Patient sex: M
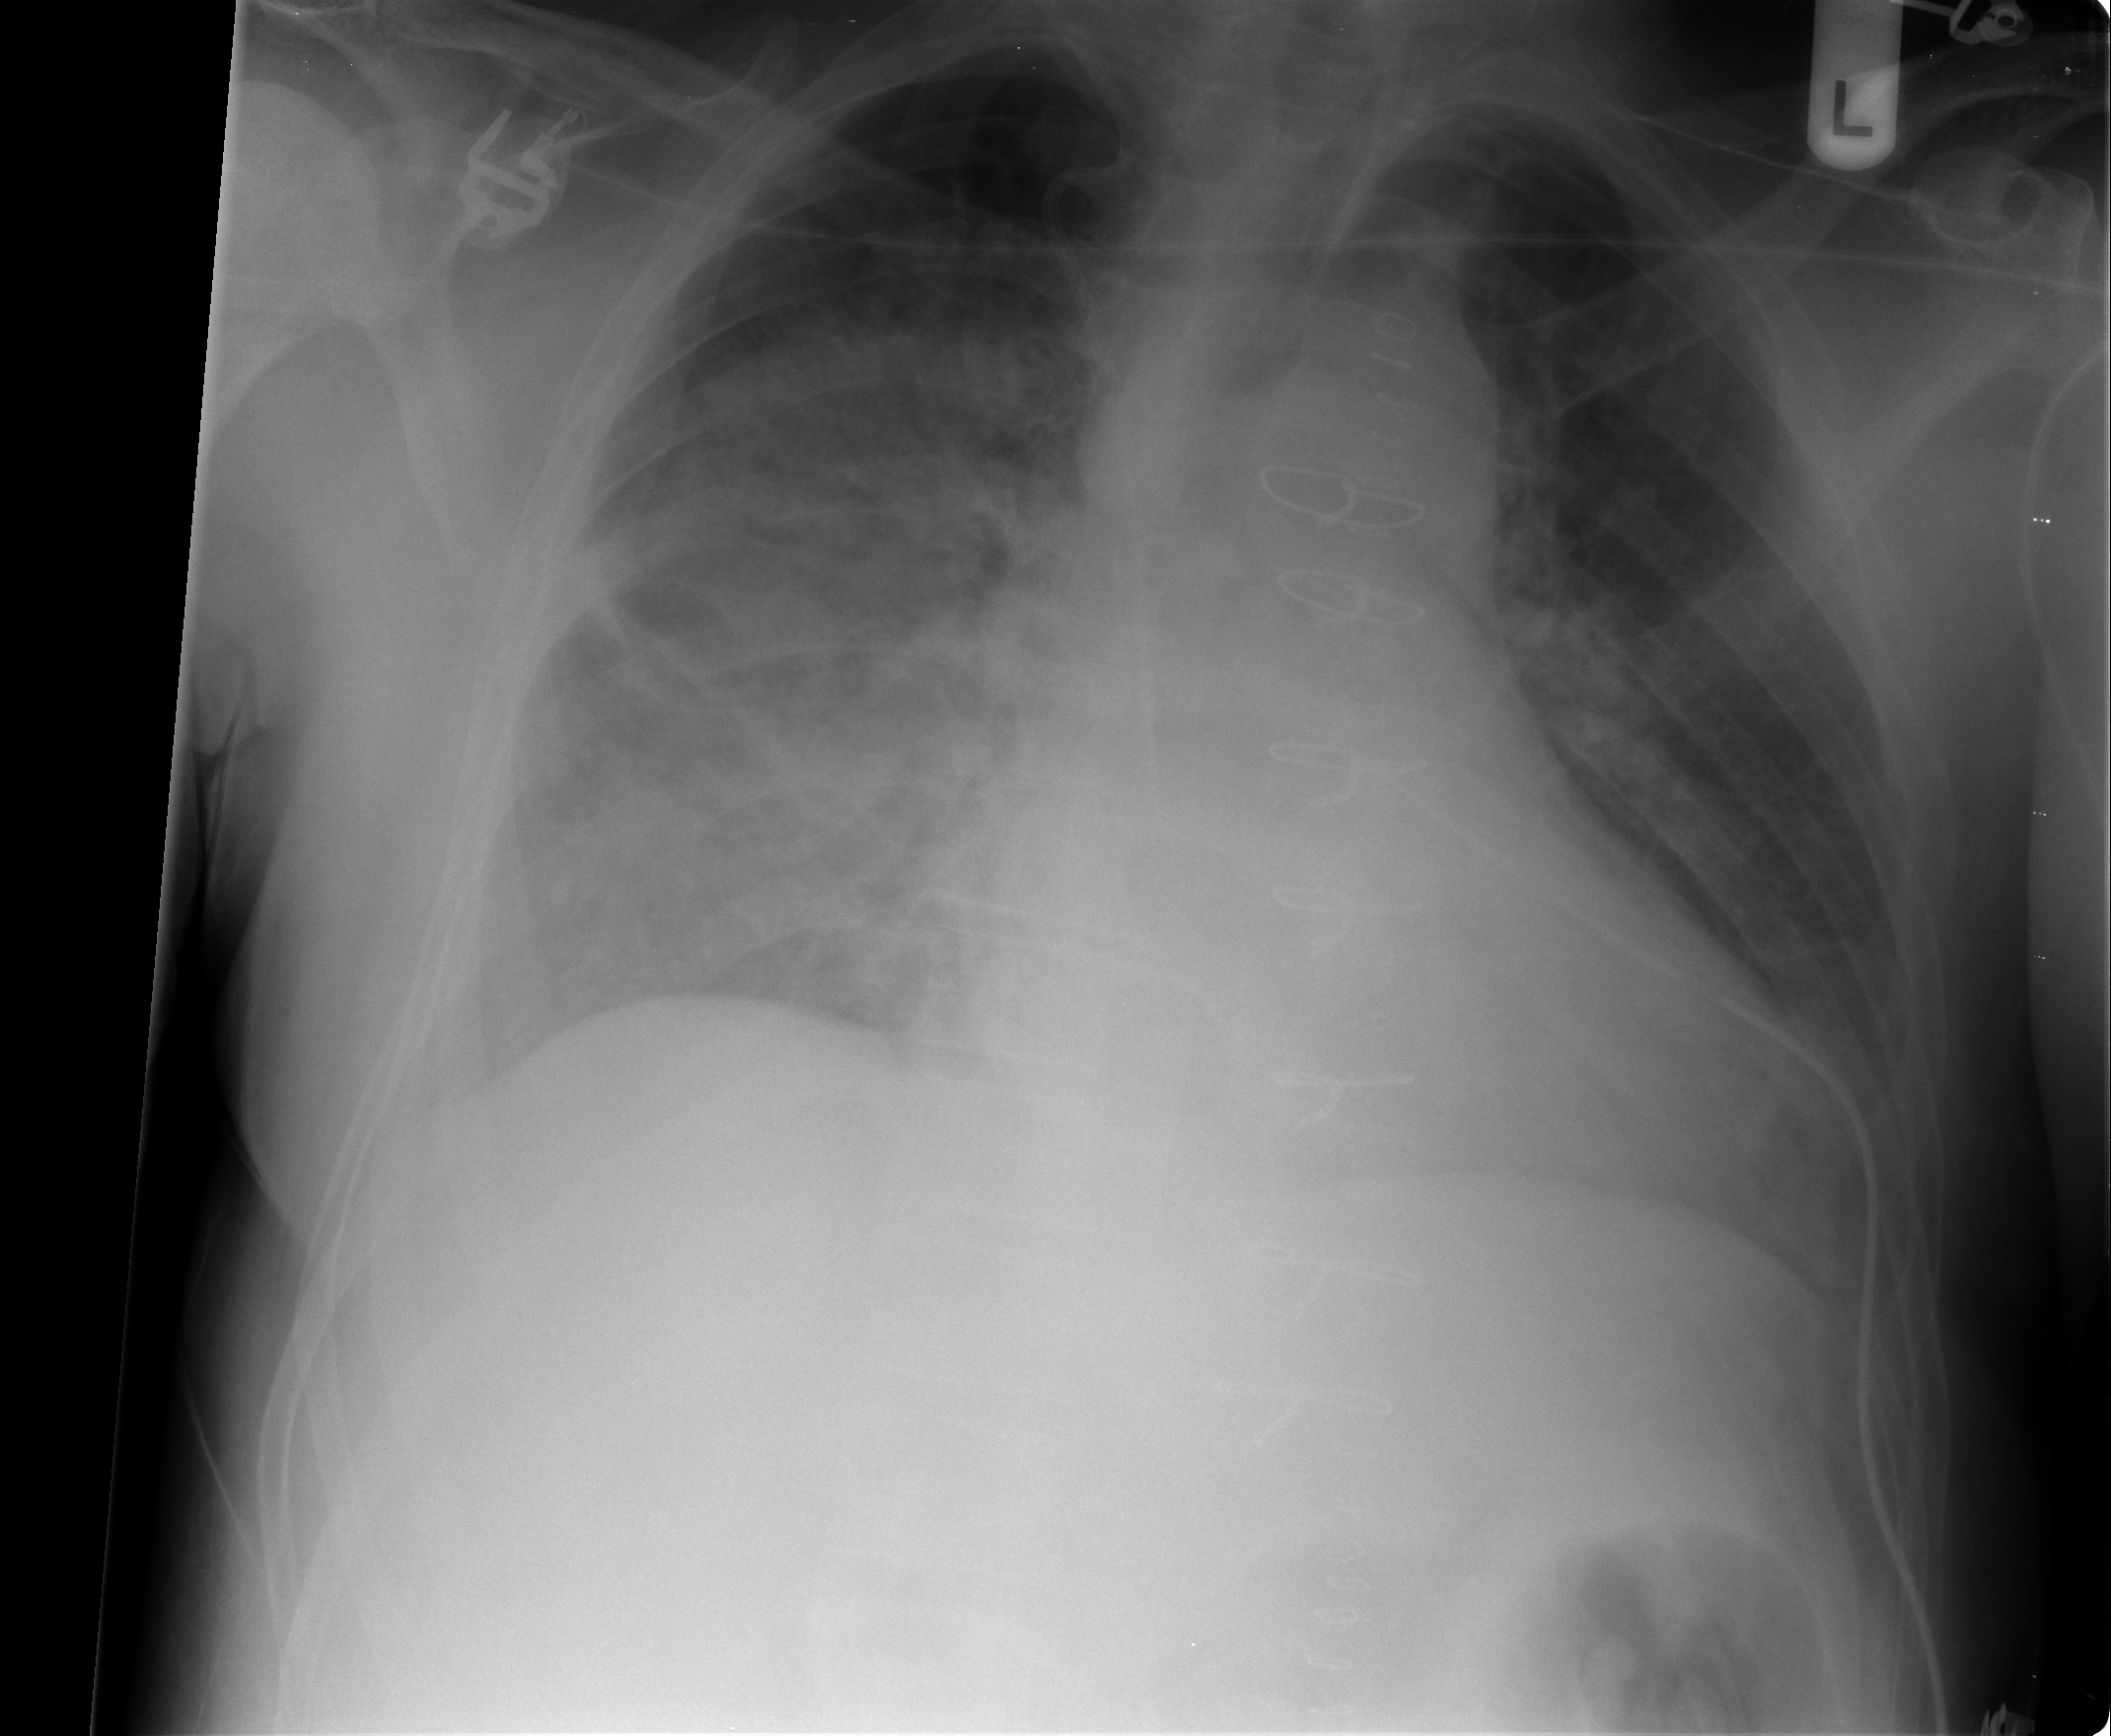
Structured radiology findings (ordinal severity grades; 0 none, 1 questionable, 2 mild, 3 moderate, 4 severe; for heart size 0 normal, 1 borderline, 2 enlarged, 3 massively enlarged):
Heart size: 0
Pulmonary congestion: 2
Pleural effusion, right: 2
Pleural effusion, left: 0
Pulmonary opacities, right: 2
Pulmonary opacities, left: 0
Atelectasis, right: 2
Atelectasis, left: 2